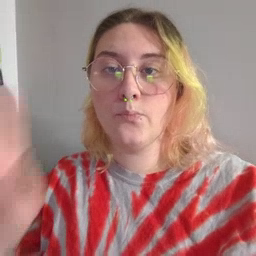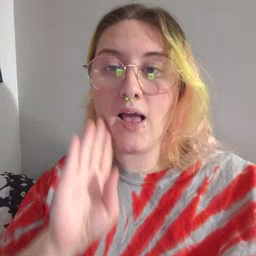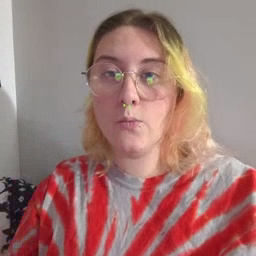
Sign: brown